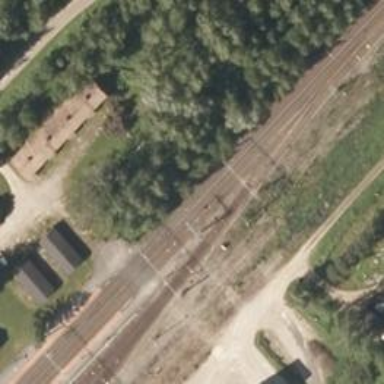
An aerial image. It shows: Railway with continuous electrified contact lines.